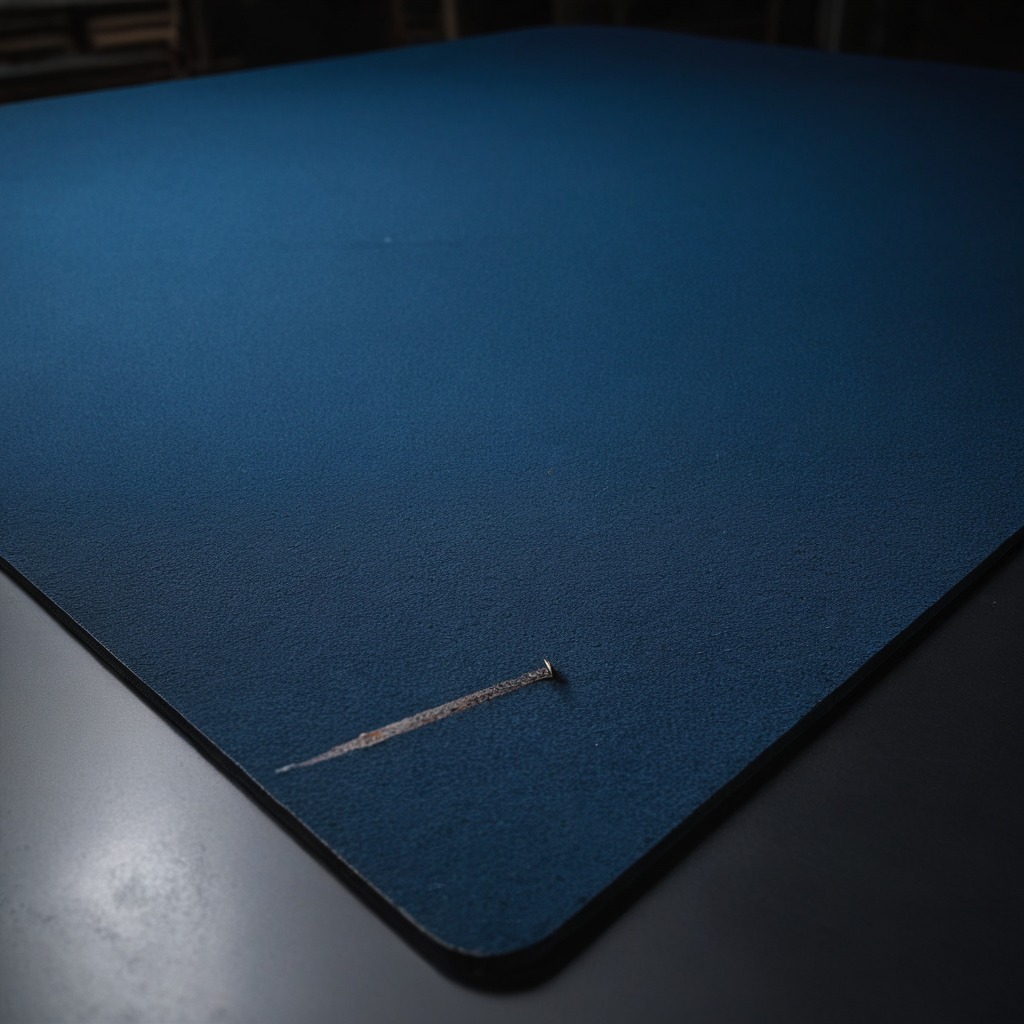
An iron nail lies on the clean granite tabletop.